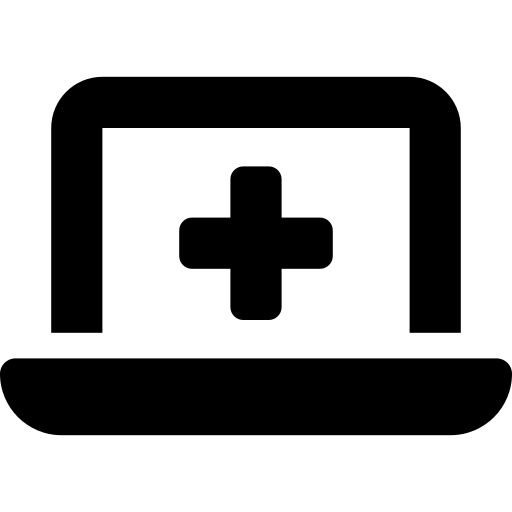
Tags: icon, FontAwesome, fa-icon, solid, laptop, medical